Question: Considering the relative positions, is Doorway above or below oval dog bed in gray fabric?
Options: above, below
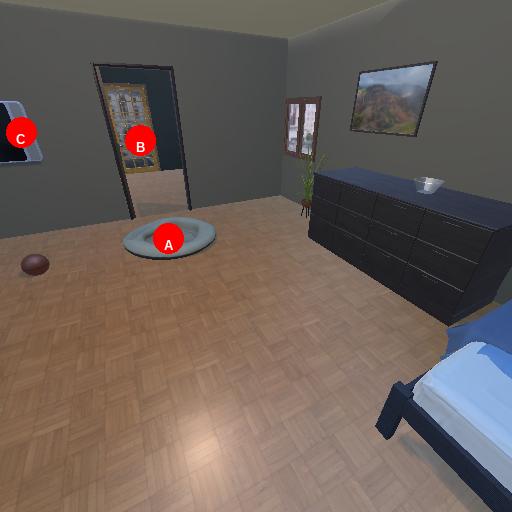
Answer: above